Interaction volume radius: 5 \u00c5
Interaction volume height: 15 \u00c5
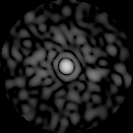
Disorder parameter: 0.8773